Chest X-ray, PA view. Patient: 4 years old, sex F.
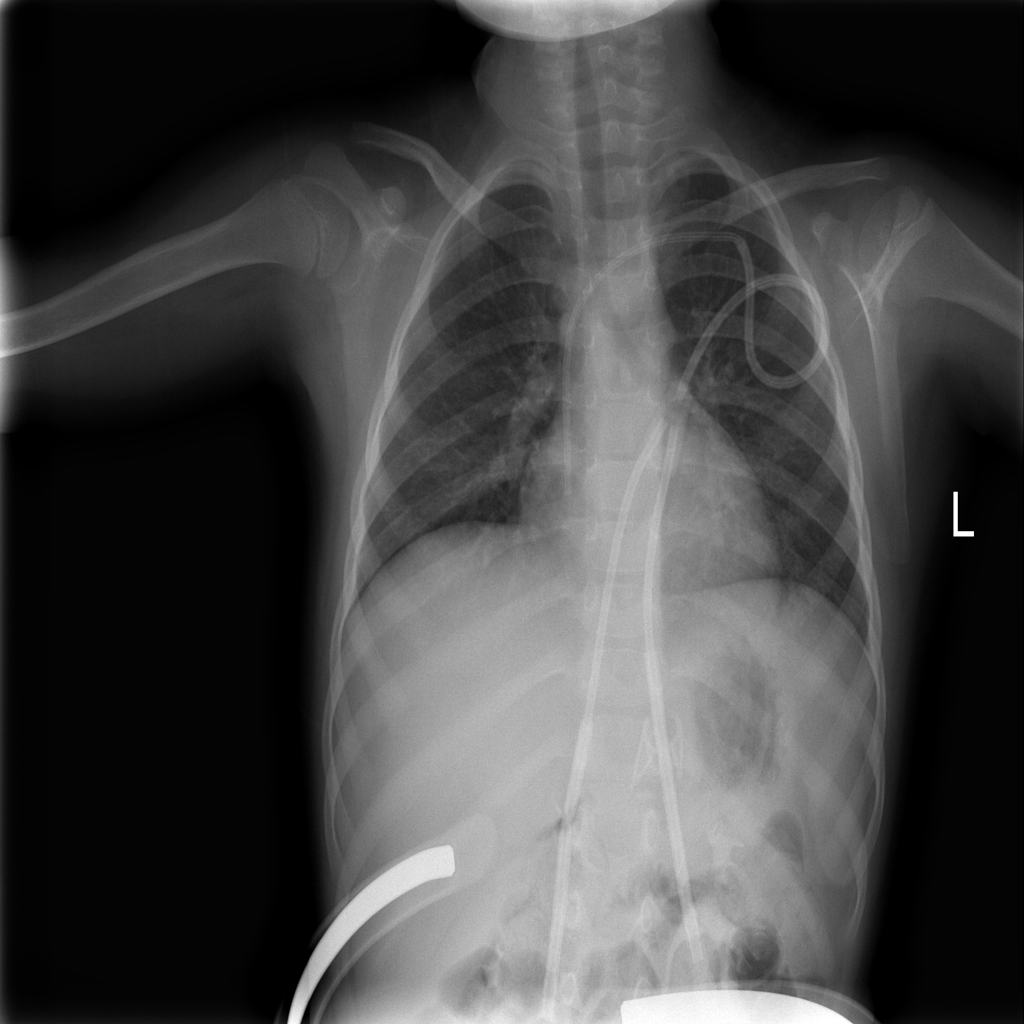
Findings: No Finding